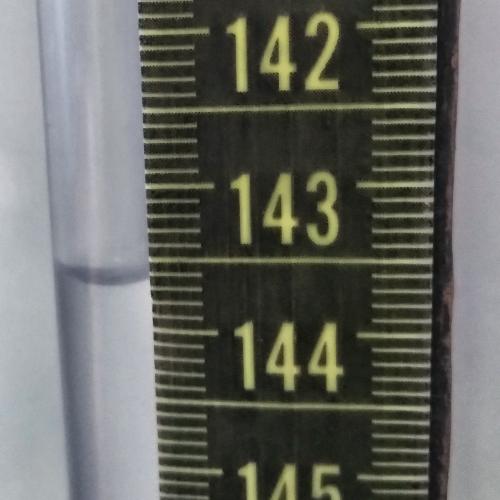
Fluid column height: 143.6 cm